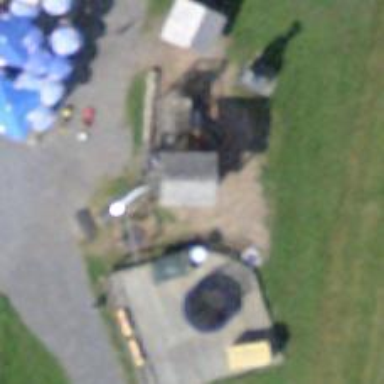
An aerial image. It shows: Playground with basket swing.